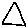
Label: triangle